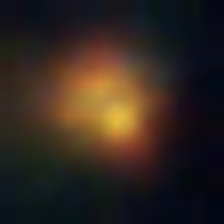
Taxon: NanoPlankton
Group: Other